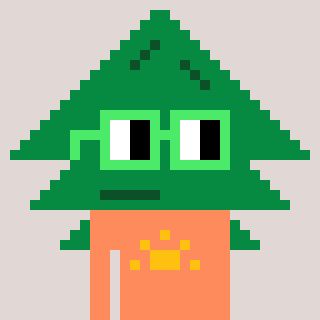
a pixel art character with square light green glasses, a fir-shaped head and a peachy-colored body on a warm background